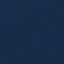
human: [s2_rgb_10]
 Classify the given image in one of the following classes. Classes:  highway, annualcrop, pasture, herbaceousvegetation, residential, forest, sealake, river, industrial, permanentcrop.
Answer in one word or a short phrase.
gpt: SeaLake